Field crop: maize
Growth stage: 1
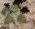
Species: chenopodium